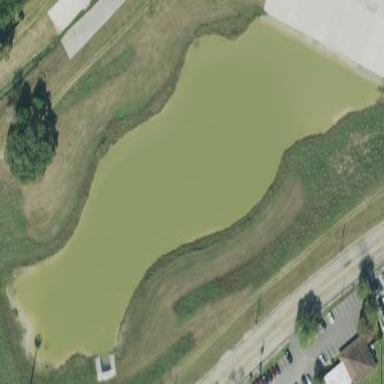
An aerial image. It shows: Detention basin with water.